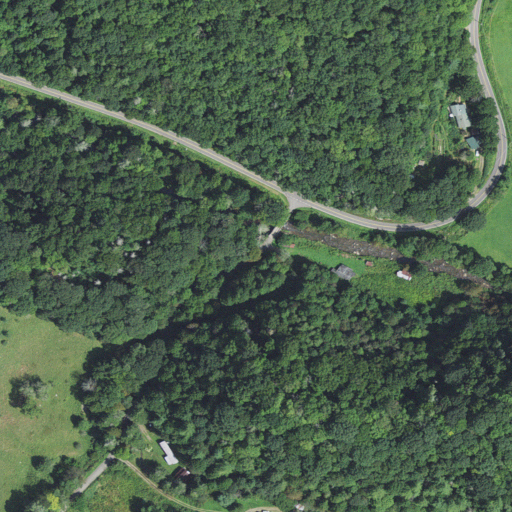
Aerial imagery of valley in North Carolina named Peak Cove containing deciduous forest, mixed forest, open development, pasture, and shrub